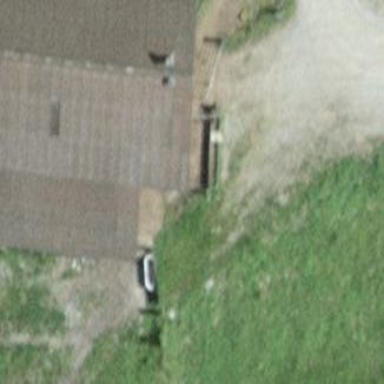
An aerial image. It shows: Cabin.